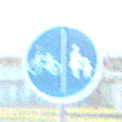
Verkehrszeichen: GetrennterRadUndGehwegRadwegLinks
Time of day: SunriseSunset
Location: Outdoor (Urban)
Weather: Clear
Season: NotSpecified
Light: Natural